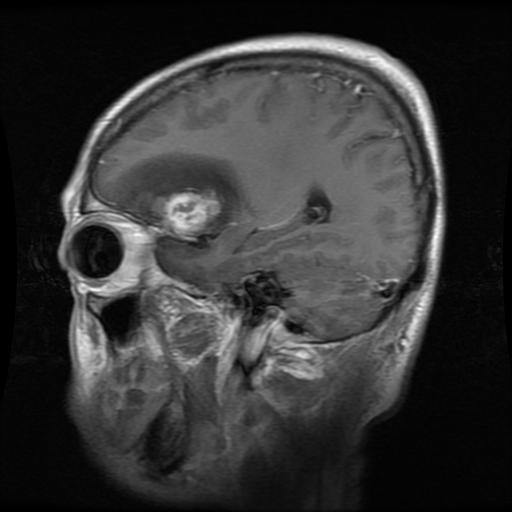
Label: meningioma